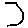
Label: hexagon